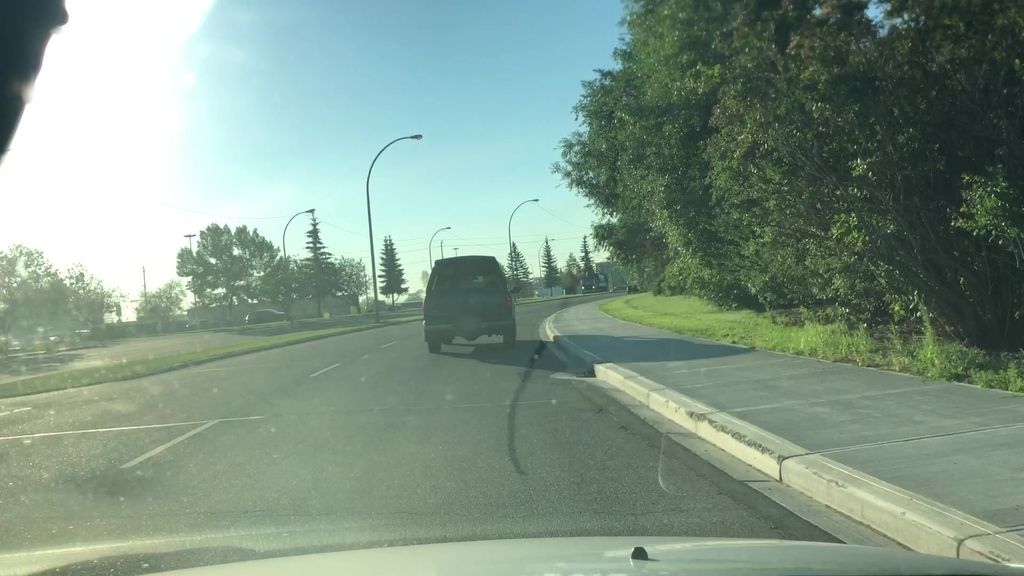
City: edmonton